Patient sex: M
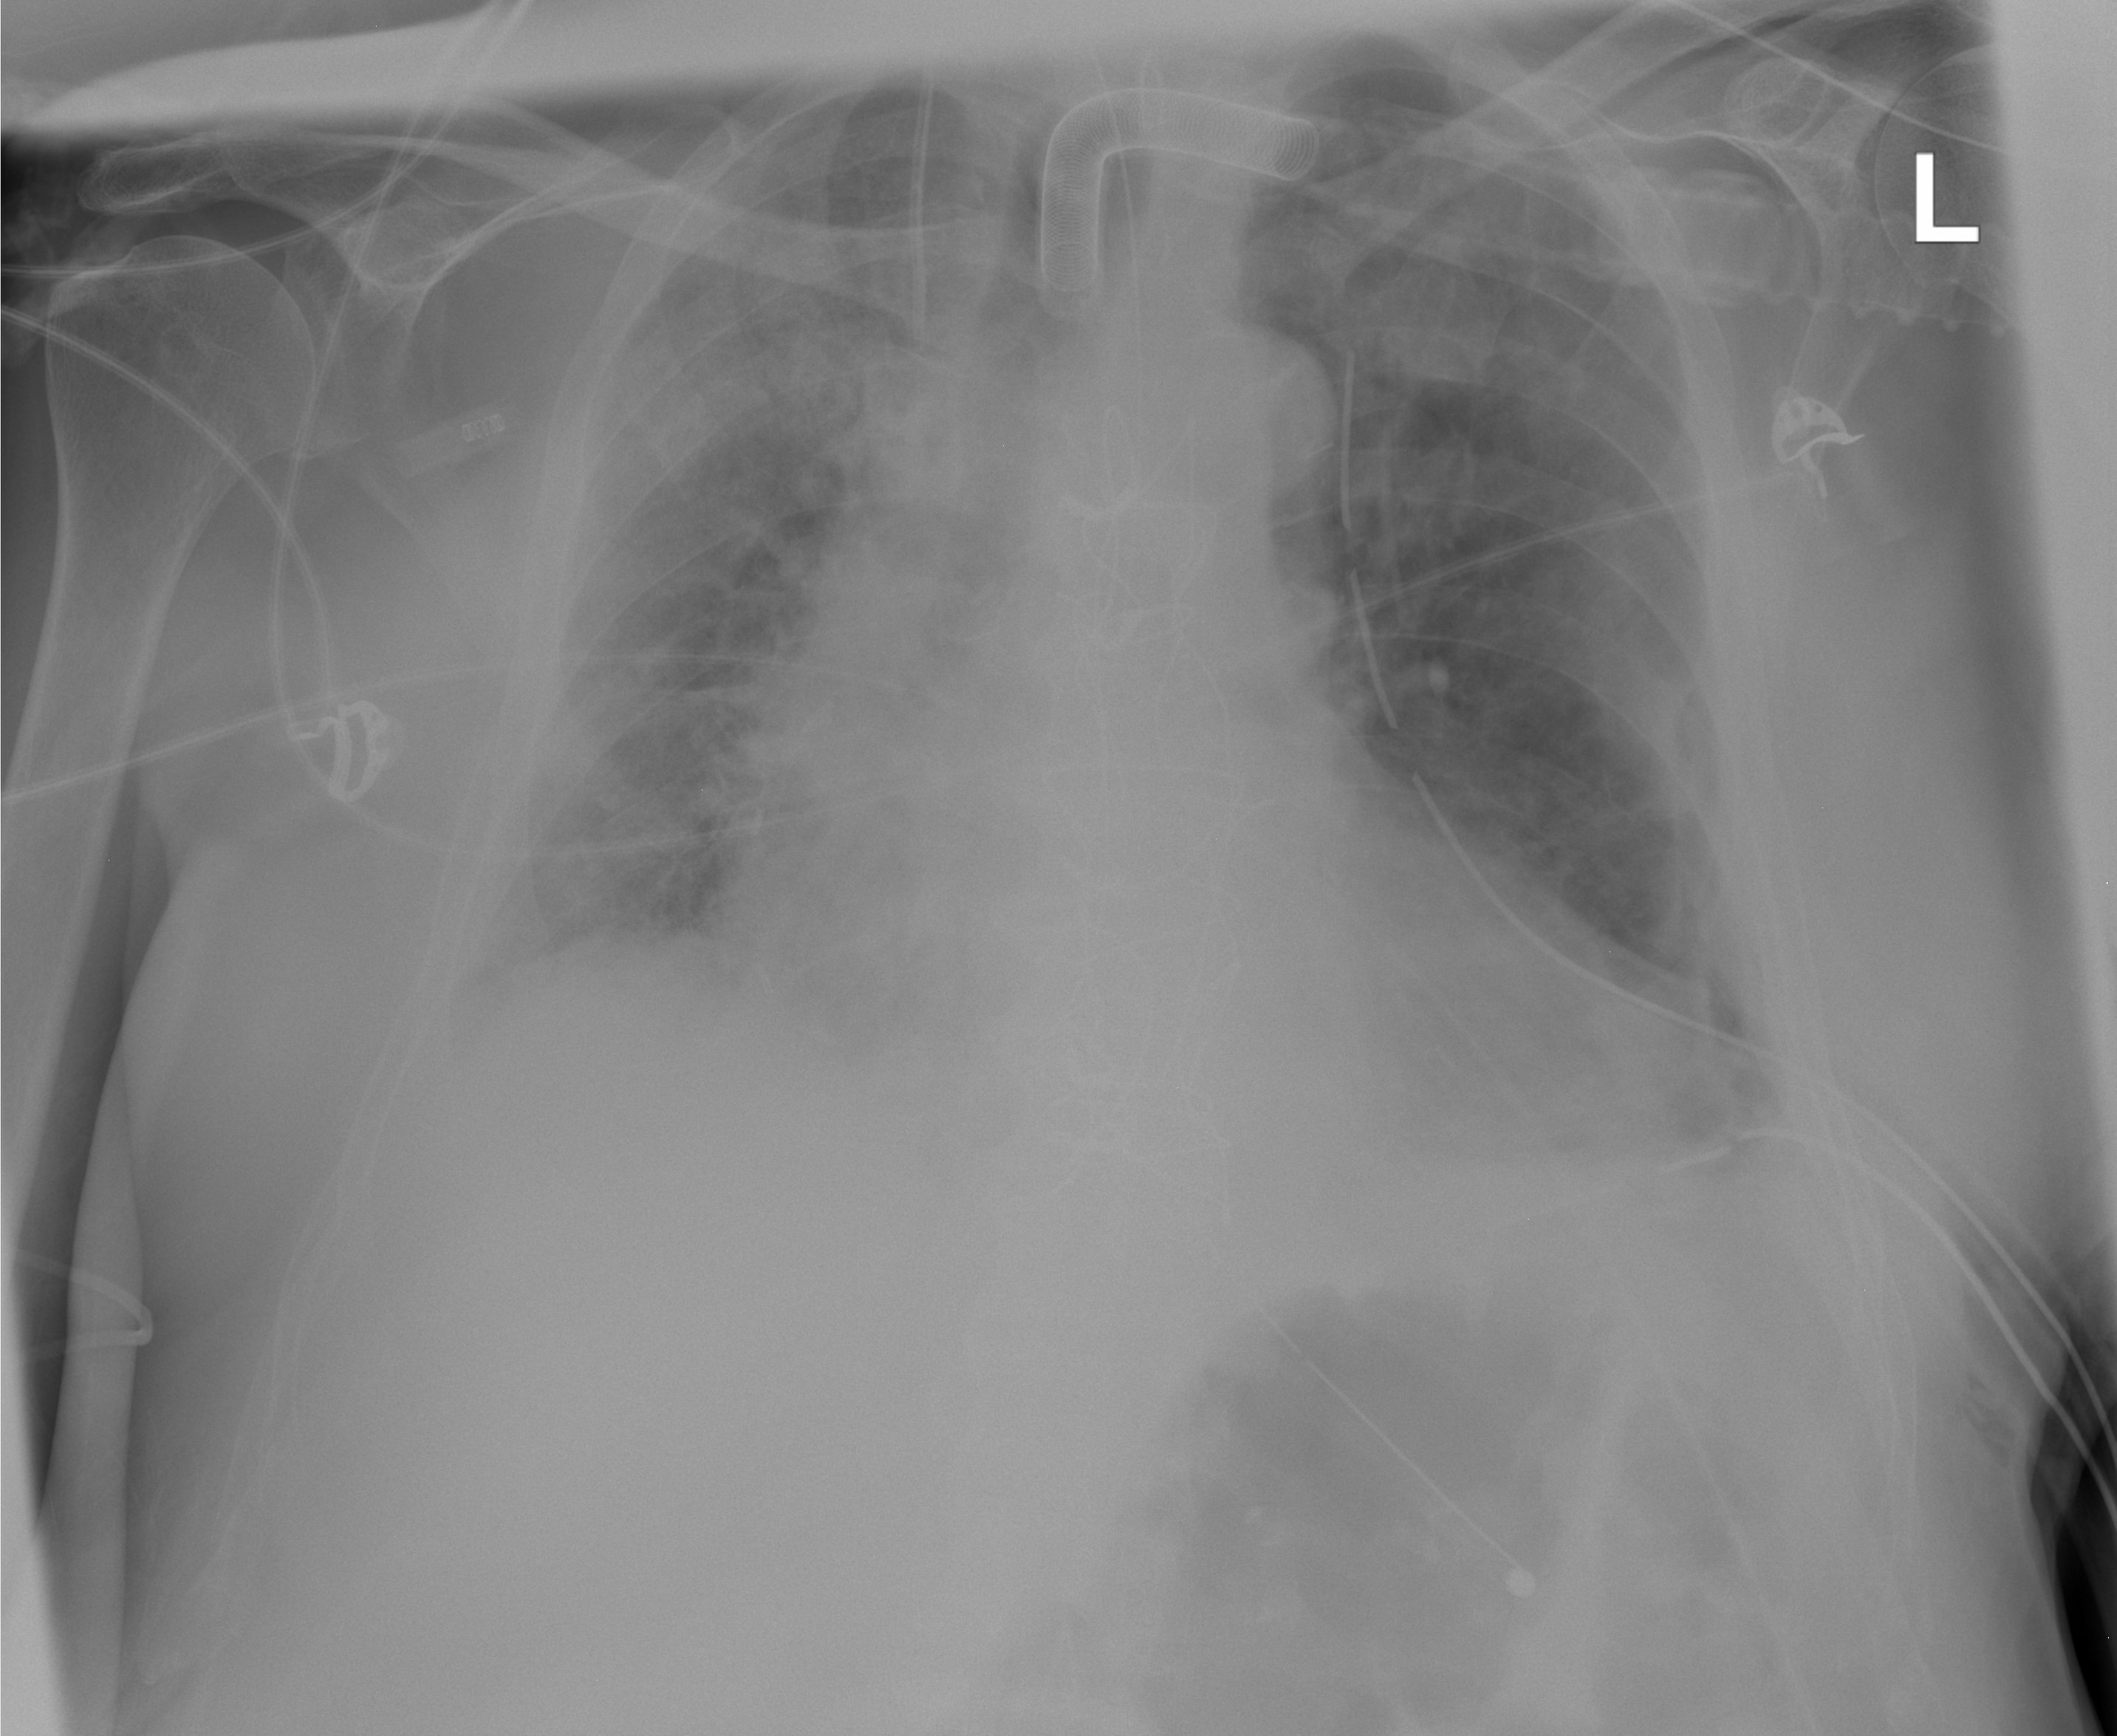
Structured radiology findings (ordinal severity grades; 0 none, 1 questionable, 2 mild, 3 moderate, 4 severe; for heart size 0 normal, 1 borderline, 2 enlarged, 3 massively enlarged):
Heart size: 2
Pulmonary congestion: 2
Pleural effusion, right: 1
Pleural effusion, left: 1
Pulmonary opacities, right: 3
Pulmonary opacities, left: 2
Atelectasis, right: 2
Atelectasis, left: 2